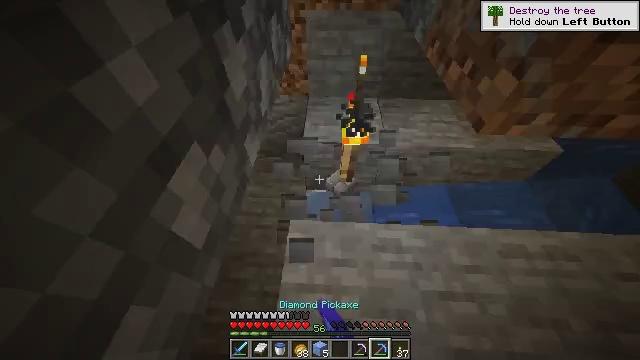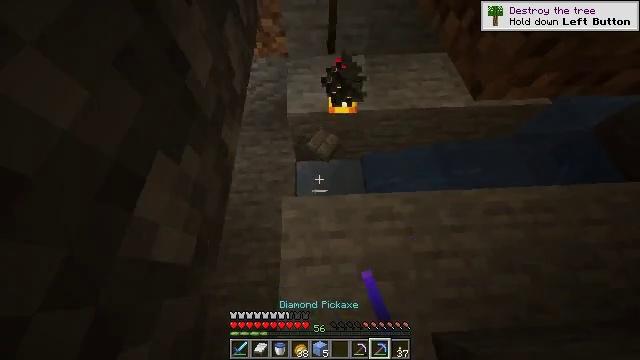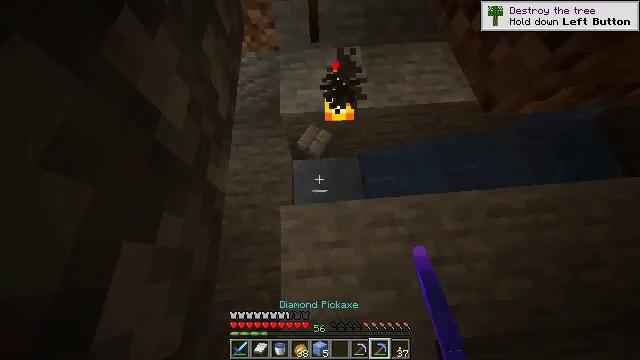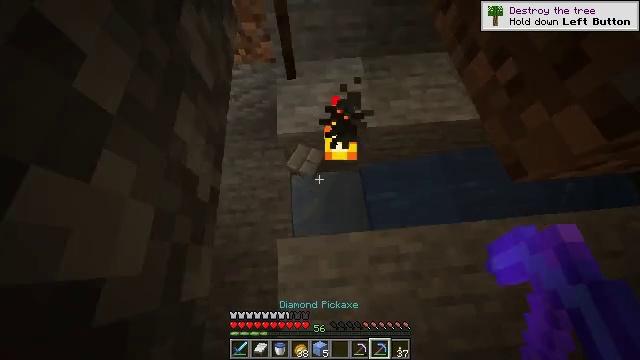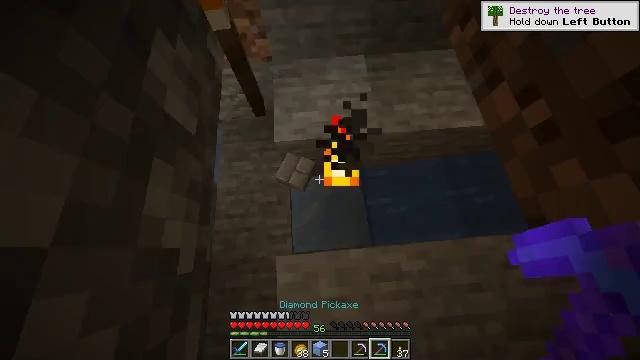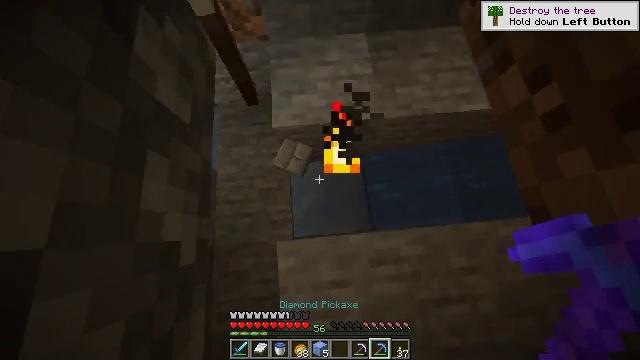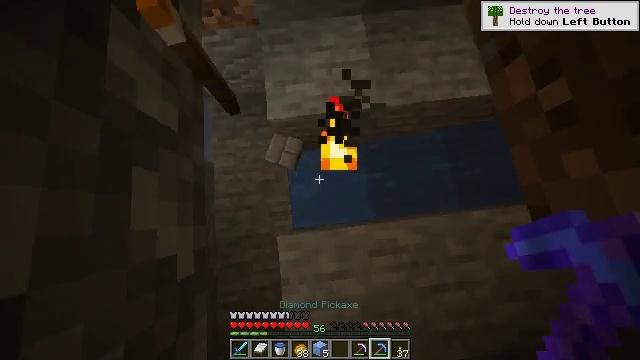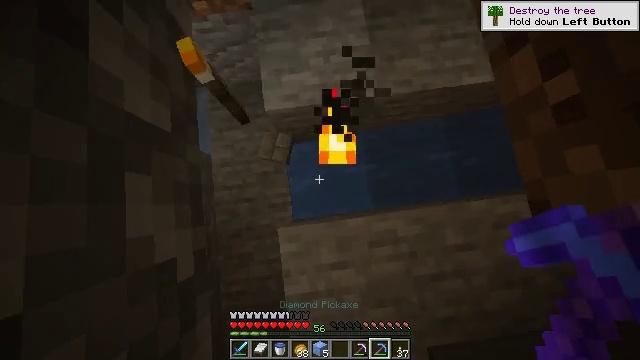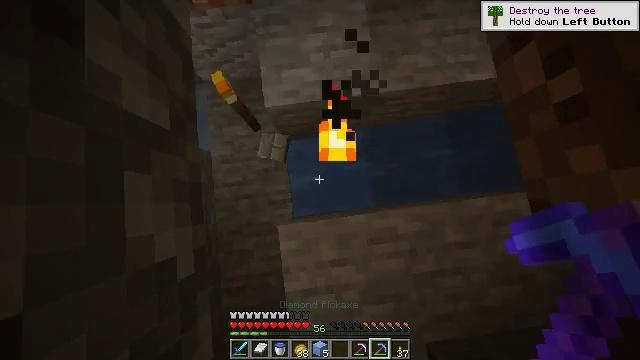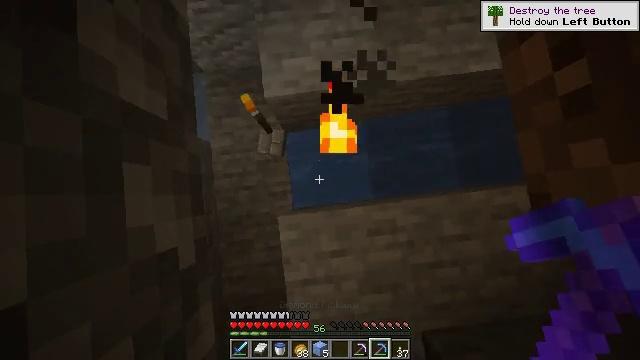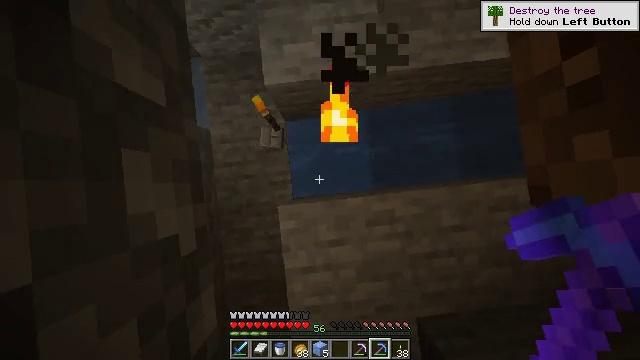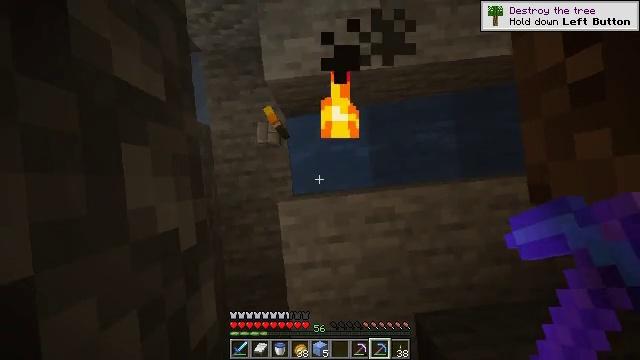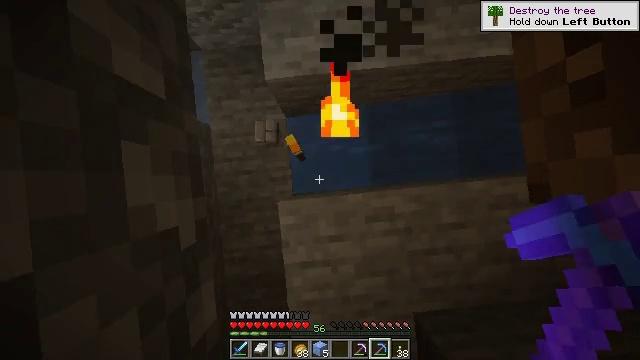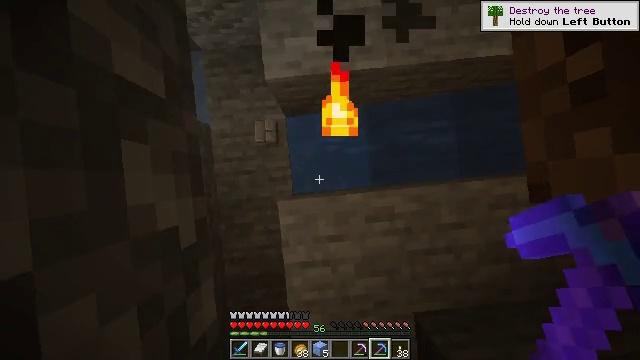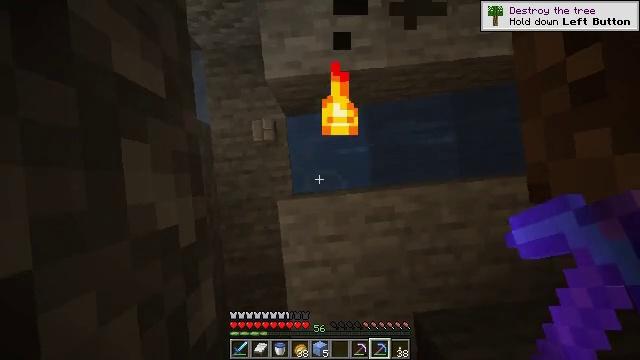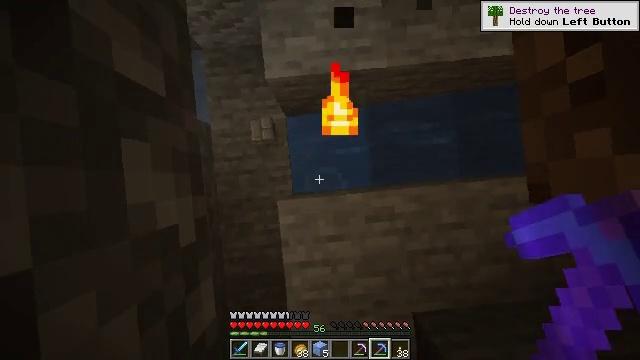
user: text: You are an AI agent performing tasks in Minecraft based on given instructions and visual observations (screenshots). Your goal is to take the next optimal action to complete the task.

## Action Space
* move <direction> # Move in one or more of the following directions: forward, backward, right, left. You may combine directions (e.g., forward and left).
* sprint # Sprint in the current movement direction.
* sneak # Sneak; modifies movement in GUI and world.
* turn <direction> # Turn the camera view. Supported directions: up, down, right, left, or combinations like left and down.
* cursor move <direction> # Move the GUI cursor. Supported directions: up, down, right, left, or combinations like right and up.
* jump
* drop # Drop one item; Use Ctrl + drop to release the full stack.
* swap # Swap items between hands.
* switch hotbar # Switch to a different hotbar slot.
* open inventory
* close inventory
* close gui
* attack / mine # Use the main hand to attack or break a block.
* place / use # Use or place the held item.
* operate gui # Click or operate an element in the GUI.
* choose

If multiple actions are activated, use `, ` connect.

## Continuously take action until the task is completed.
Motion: motion action
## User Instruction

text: Harvest the ice from frozen areas.
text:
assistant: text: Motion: move forward, turn right and down
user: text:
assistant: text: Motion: move forward, turn right and down
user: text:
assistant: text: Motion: move forward, turn down
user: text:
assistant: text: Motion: turn down
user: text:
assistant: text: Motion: turn down
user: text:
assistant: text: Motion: turn right and down
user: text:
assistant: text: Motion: turn down
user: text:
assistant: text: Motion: turn down
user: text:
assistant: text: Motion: turn down
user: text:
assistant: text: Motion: turn down
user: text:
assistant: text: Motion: no_op
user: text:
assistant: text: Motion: no_op
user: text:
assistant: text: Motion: no_op
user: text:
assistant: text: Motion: no_op
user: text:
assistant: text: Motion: no_op
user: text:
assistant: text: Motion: no_op
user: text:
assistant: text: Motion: move forward
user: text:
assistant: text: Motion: move forward, turn right
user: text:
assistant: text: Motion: no_op
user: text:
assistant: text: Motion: turn left and down
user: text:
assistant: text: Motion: turn left and down
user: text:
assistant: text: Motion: no_op
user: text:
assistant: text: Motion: no_op
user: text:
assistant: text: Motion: no_op
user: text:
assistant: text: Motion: no_op
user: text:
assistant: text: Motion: no_op
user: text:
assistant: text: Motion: no_op
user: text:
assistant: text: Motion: no_op
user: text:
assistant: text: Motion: no_op
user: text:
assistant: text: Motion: no_op